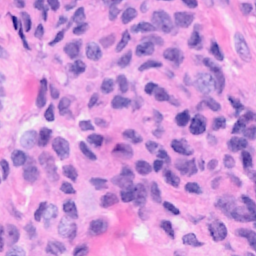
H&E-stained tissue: Breast